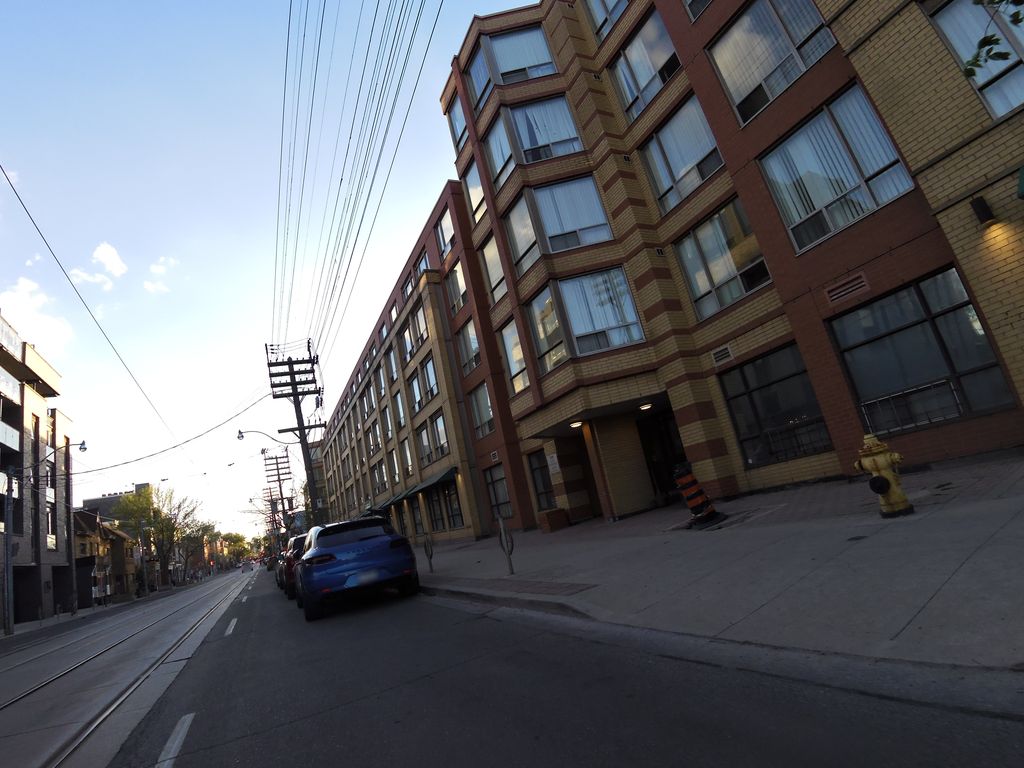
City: toronto